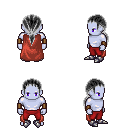
a pixel art fantasy rpg character, male body template, dark elf, purple skin, maroon cape, red pants, gray ponytail hairstyle, leather bracers, metal boots, four views (front, back, left, right), 2x2 character sprite sheet, small pixel art, hard edges, no anti-aliasing